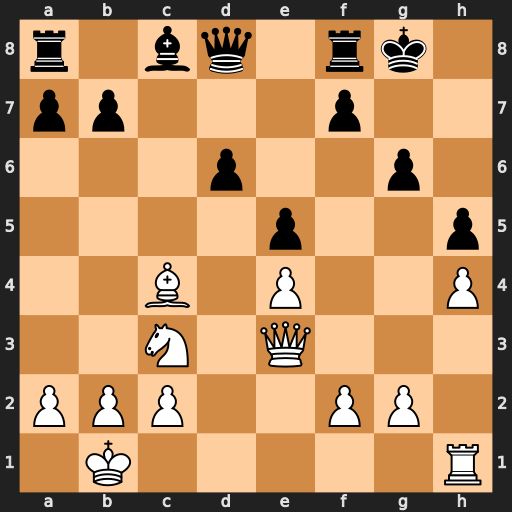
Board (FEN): r1bq1rk1/pp3p2/3p2p1/4p2p/2B1P2P/2N1Q3/PPP2PP1/1K5R
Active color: w
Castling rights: -
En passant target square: -
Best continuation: Qh6 Be6 Bxe6 fxe6 Qxg6+